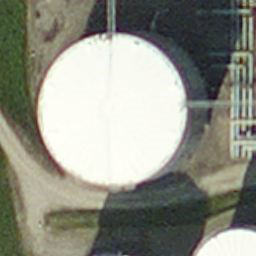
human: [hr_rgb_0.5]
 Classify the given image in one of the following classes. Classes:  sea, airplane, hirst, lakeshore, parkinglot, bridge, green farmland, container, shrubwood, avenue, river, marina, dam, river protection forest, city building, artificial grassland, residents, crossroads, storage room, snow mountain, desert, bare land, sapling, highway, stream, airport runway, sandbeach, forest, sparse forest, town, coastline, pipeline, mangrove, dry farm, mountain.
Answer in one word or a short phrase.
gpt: storage room